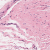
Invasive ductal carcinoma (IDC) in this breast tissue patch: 0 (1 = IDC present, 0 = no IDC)